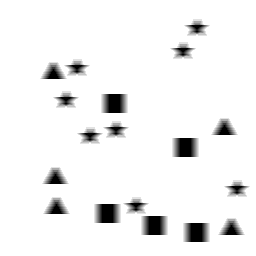
Squares: 5
Triangles: 5
Stars: 8
Total shapes: 18